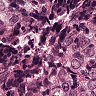
Metastatic tissue present: yes